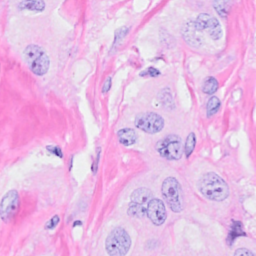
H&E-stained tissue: Breast